Field crop: maize
Growth stage: 2
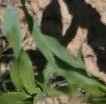
Species: maize